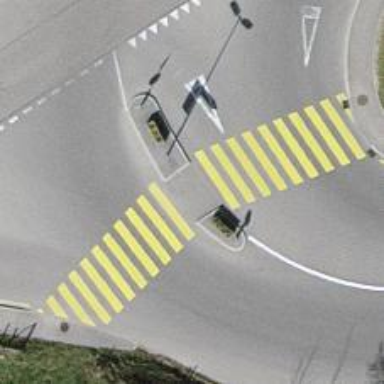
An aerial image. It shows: Marked crossing with pedestrian island.